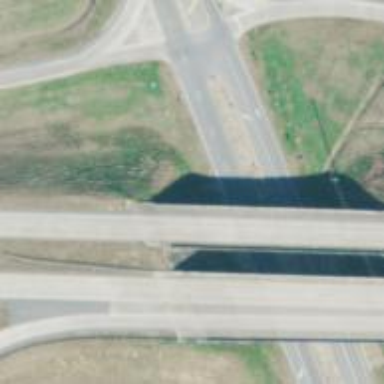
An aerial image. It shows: Bridge on trunk expressway with dual carriageway.